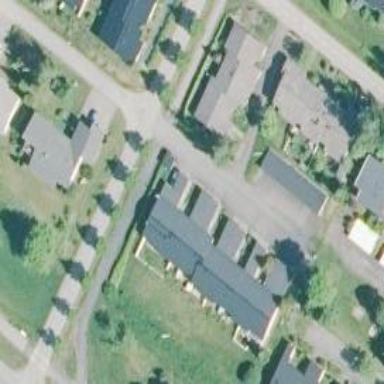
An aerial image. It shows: Living street.